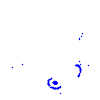
Particle: pion